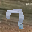
Label: 7